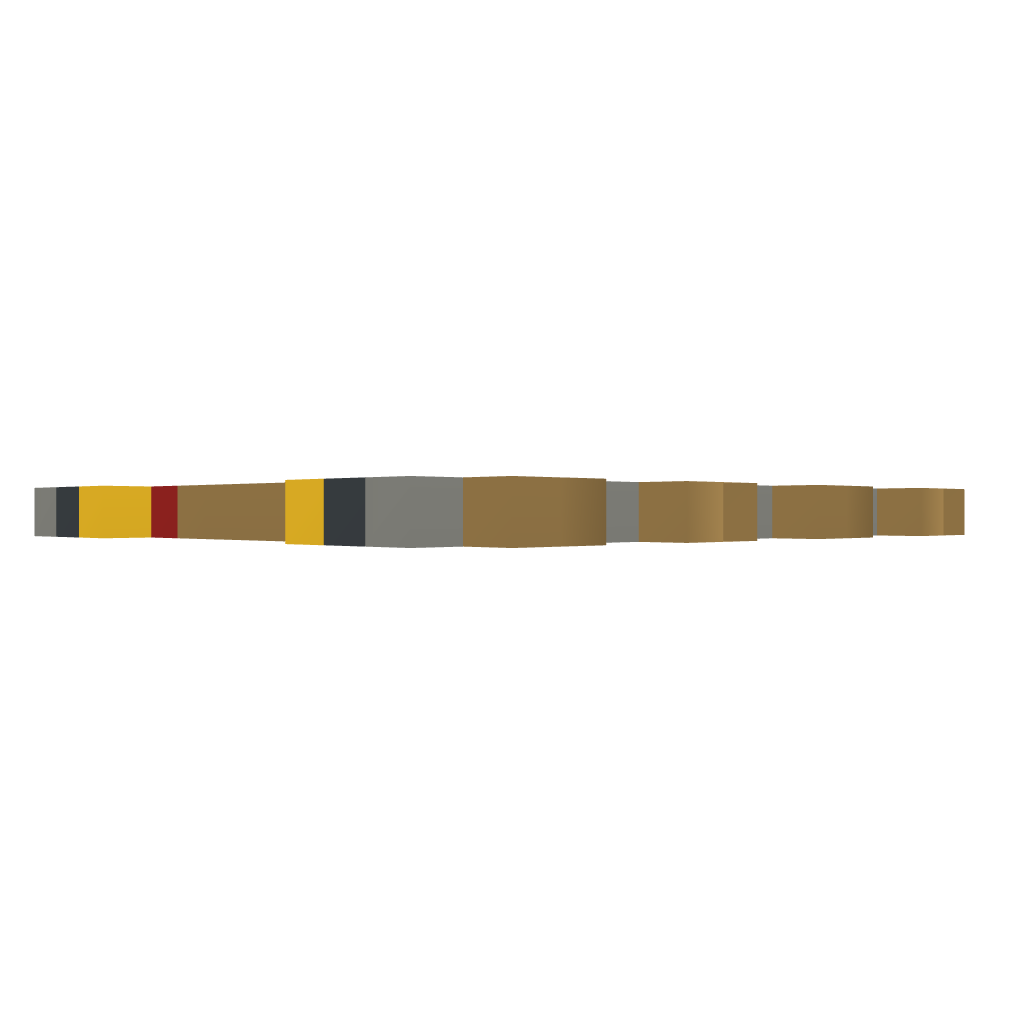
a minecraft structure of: Powered Rail